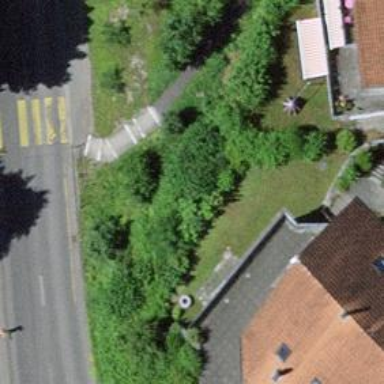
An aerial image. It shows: Set of steps on the road.